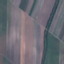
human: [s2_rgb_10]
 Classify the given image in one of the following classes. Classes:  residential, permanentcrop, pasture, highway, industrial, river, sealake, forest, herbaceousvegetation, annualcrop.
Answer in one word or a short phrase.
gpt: AnnualCrop